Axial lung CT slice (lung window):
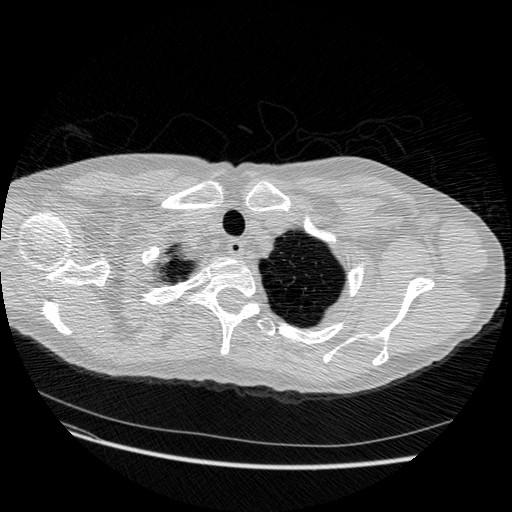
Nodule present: no